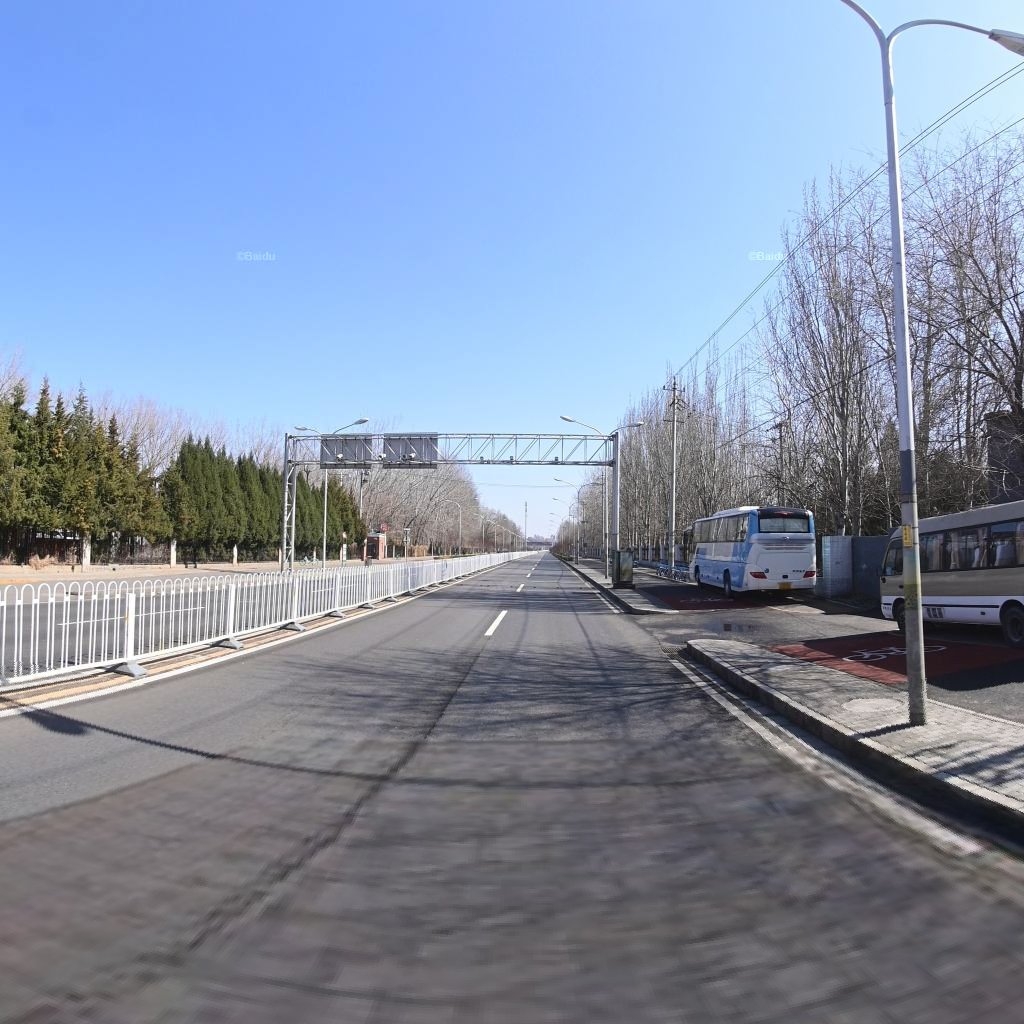
Region: Chaoyang
Road damage annotations: longitudinal crack, manhole cover